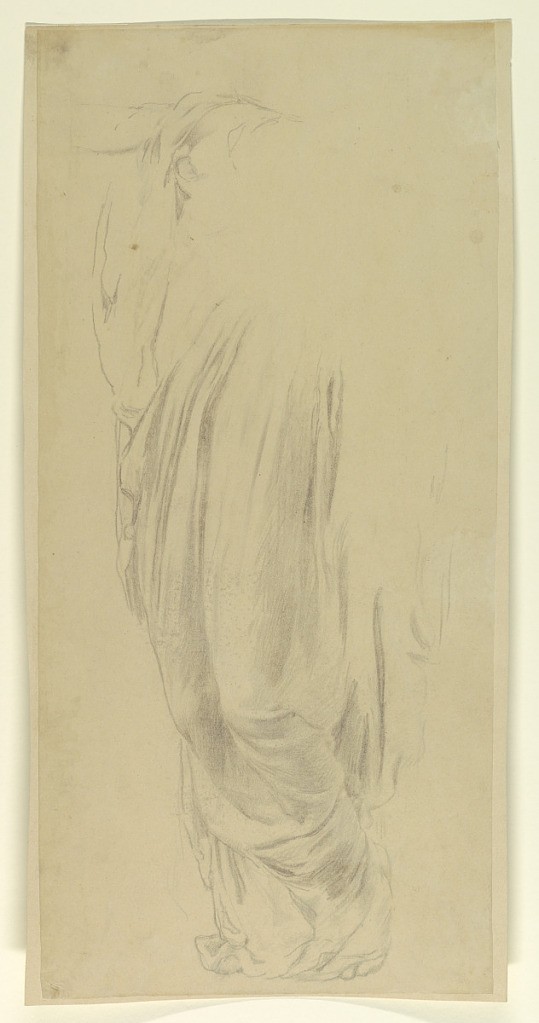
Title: Study for a woman, “Vintage Festival,” Mendelssohn Glee Club, New York, NY
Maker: Robert Frederick Blum, American, 1857–1903
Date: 1895–1898
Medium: Pastel crayon on tracing paper mounted to board
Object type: Drawing
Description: Sketch of a female figure. The bust, the head, the left arm and the right forearm are not shown. The girl walks towards the left, the right arm is stretched.